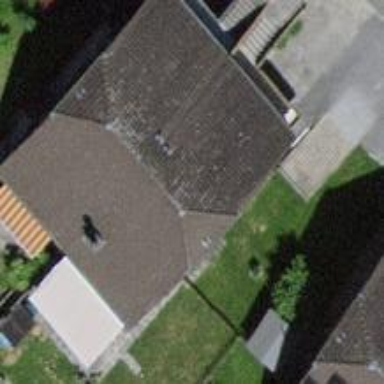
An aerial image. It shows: Terrace building with half-hipped roof shape.